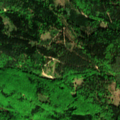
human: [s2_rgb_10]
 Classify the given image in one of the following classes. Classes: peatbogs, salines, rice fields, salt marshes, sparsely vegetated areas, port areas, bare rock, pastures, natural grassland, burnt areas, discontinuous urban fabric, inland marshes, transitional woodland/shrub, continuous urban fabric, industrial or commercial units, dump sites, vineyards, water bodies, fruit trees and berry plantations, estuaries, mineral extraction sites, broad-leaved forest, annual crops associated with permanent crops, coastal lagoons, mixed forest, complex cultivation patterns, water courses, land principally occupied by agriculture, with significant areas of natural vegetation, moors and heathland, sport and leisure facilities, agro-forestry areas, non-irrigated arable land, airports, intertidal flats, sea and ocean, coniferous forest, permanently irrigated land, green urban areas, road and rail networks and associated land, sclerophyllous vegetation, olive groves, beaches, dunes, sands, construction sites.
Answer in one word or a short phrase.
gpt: coniferous forest, mixed forest